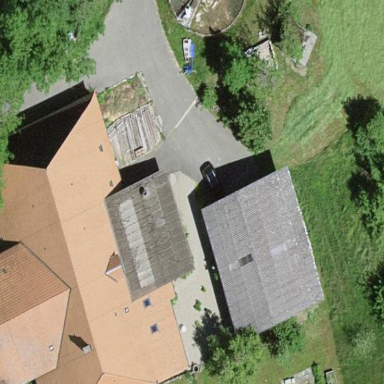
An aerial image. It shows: Farm building.